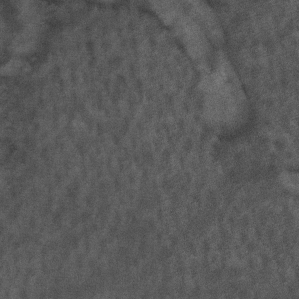
Label: non_frost